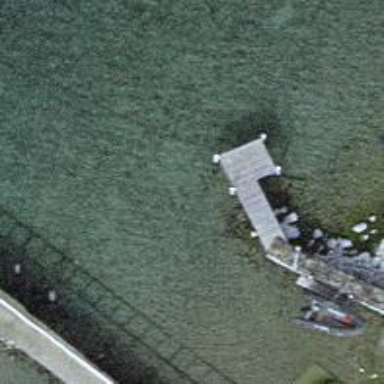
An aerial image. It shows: Man-made pier.